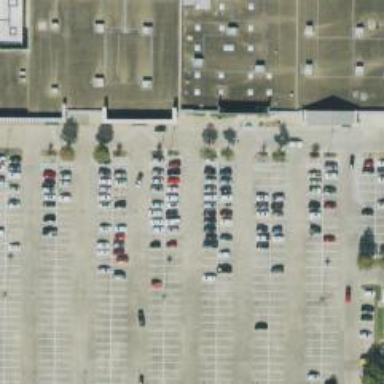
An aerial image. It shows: Parking space.